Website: macys
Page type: billing-address
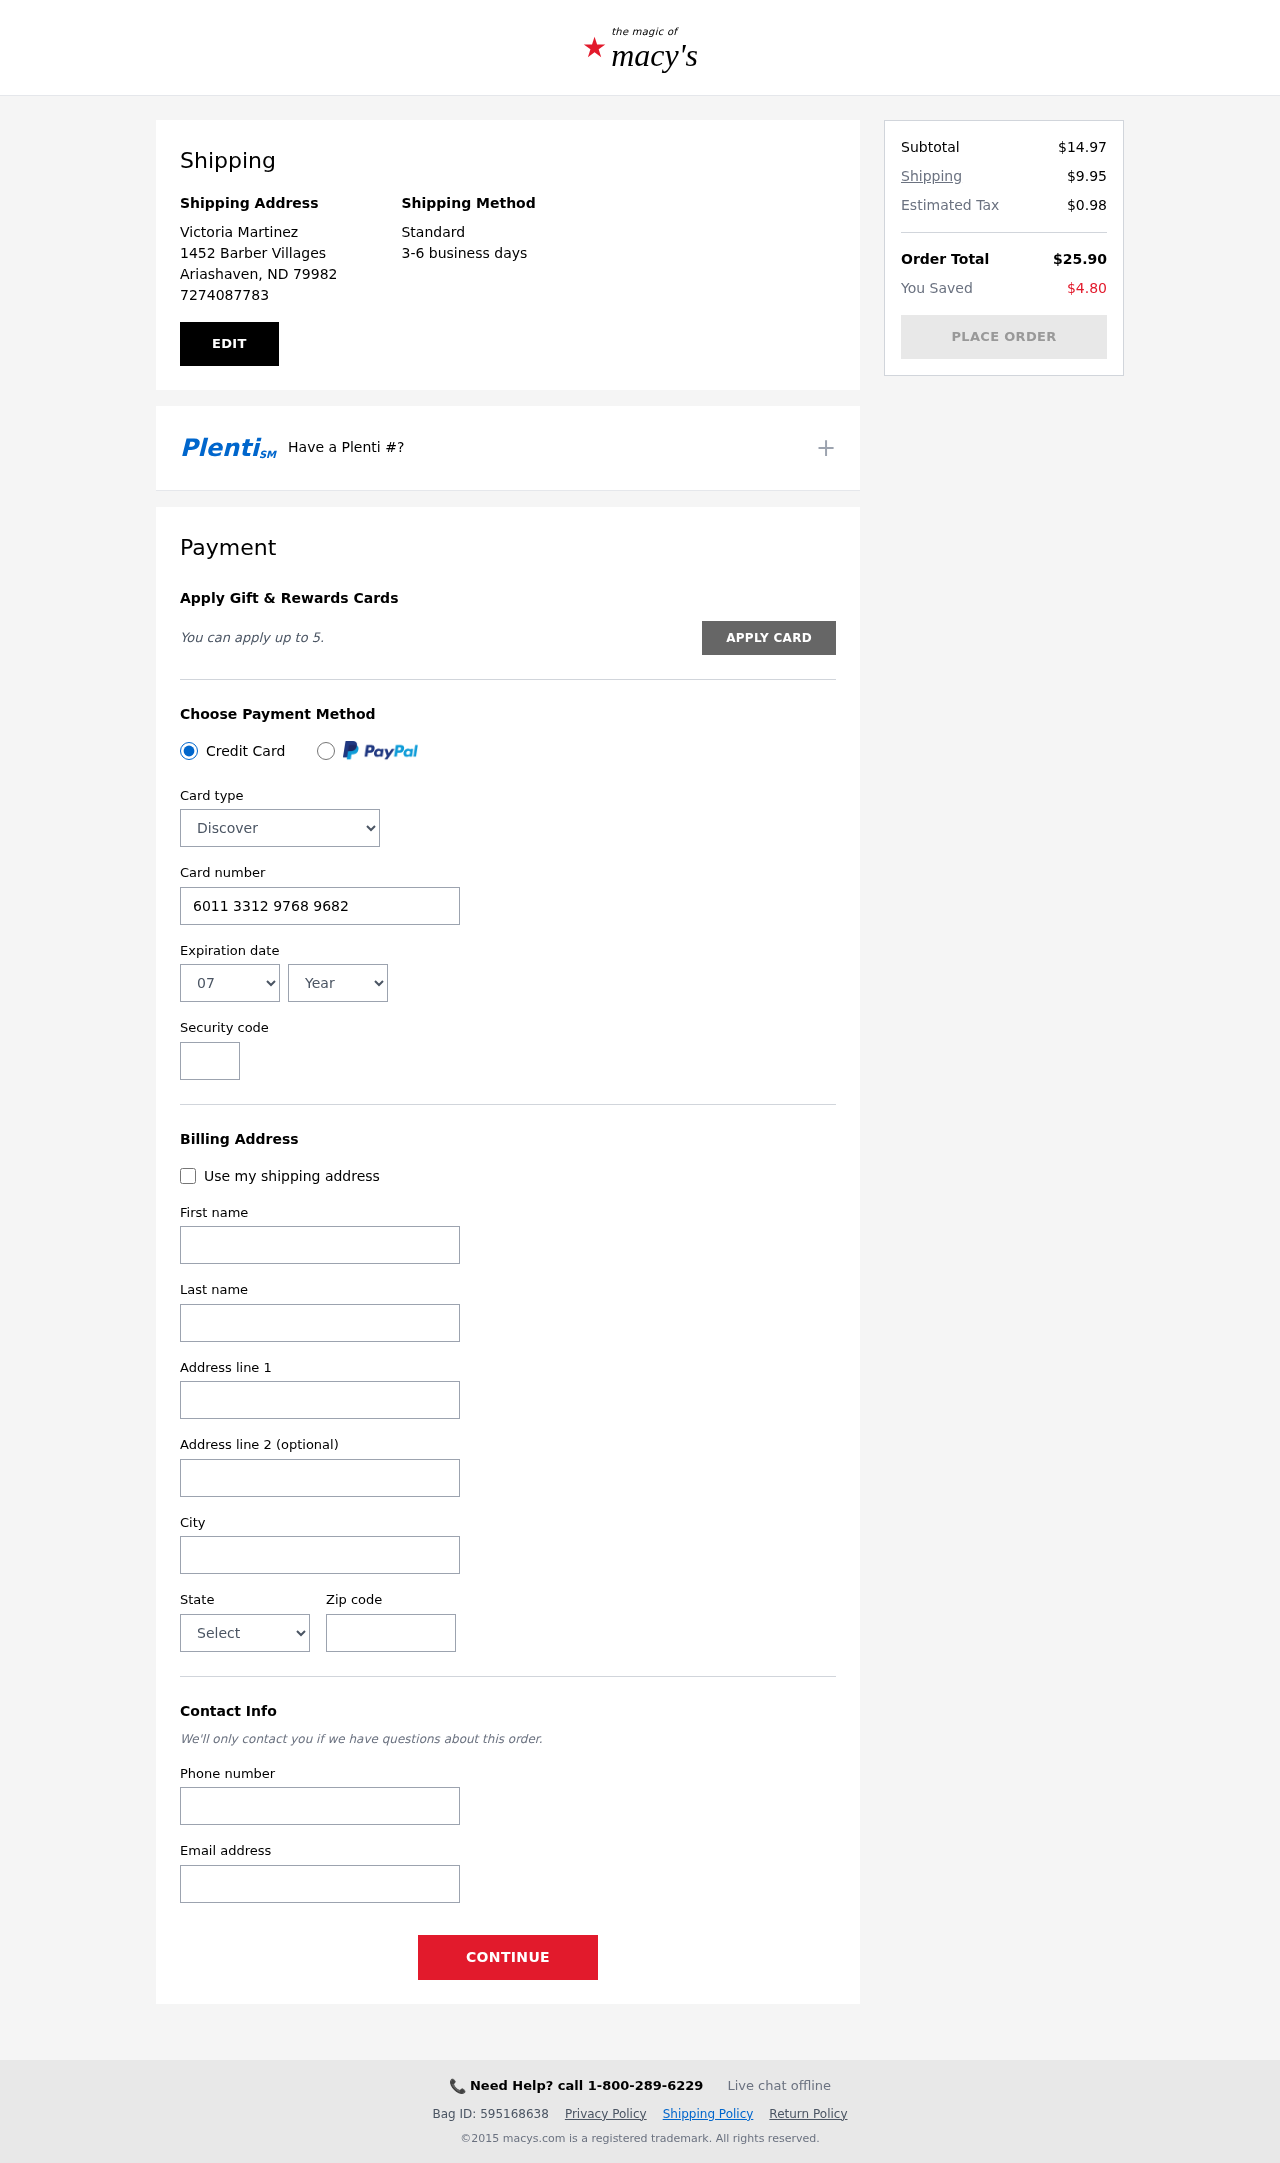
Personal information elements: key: PII_CARD_CVV
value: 048
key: PII_CARD_EXPIRY_MONTH
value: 07
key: PII_CARD_EXPIRY_YEAR
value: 28
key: PII_CARD_NUMBER
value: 6011 3312 9768 9682
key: PII_CARD_TYPE
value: Discover
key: PII_CITY
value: Ariashaven
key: PII_CITY_STATE_ZIP
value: Ariashaven, ND 79982
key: PII_EMAIL
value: victoria_martinez@hotmail.com
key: PII_FIRSTNAME
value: Victoria
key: PII_FULLNAME
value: Victoria Martinez
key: PII_LASTNAME
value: Martinez
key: PII_PHONE
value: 7274087783
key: PII_POSTCODE
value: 79982
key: PII_STATE
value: North Dakota
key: PII_STREET
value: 1452 Barber Villages
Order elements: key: ORDER_SUBTOTAL
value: $14.97
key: ORDER_SHIPPING_COST
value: $9.95
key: ORDER_TAX
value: $0.98
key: ORDER_TOTAL
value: $25.90
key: ORDER_SAVINGS
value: $4.80